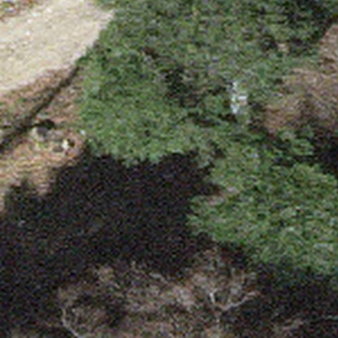
Label: other